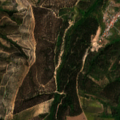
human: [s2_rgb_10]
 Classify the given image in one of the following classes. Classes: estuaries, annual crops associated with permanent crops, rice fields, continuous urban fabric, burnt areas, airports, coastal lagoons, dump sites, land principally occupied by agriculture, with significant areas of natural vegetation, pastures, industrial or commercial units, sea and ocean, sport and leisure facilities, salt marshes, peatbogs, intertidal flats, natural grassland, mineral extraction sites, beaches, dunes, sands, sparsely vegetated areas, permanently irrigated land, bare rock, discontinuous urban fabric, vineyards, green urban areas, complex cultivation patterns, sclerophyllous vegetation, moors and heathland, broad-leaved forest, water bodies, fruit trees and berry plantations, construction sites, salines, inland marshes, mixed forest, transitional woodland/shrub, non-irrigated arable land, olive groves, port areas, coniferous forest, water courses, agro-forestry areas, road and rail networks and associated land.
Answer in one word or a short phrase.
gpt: olive groves, land principally occupied by agriculture, with significant areas of natural vegetation, broad-leaved forest, coniferous forest, transitional woodland/shrub